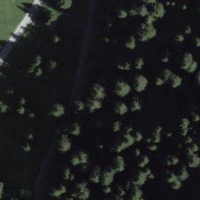
EUNIS habitat code: 43
Species observed at this site:
Plantago media